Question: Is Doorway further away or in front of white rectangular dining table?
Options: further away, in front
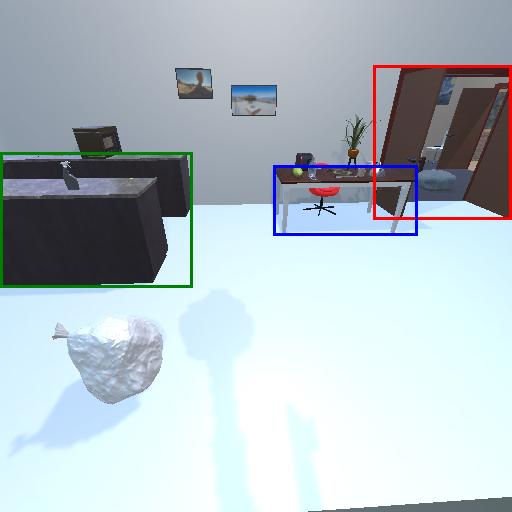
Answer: further away